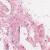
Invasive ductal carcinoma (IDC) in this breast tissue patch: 0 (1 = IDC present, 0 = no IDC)